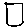
Label: square